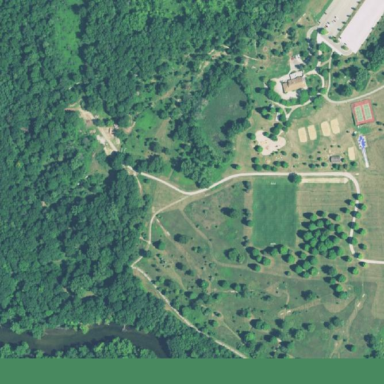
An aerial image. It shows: Disc golf course for leisure activity.